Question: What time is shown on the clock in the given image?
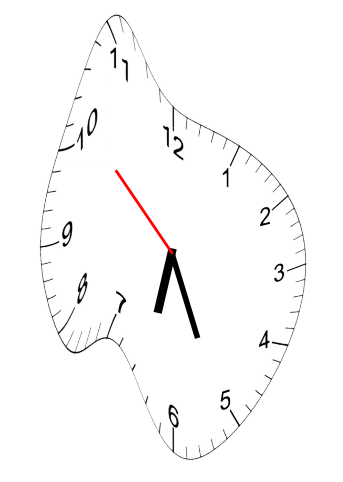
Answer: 06:25:52